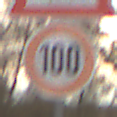
Verkehrszeichen: Geschwindigkeit100
Zusatzzeichen oben: KreuzungOderEinmuendung
Umgebung: Outdoor, Nature
Tageszeit: MorningAfternoon
Wetter: Overcast
Licht: Natural
Jahreszeit: NotSpecified
Kontrast: LowContrast